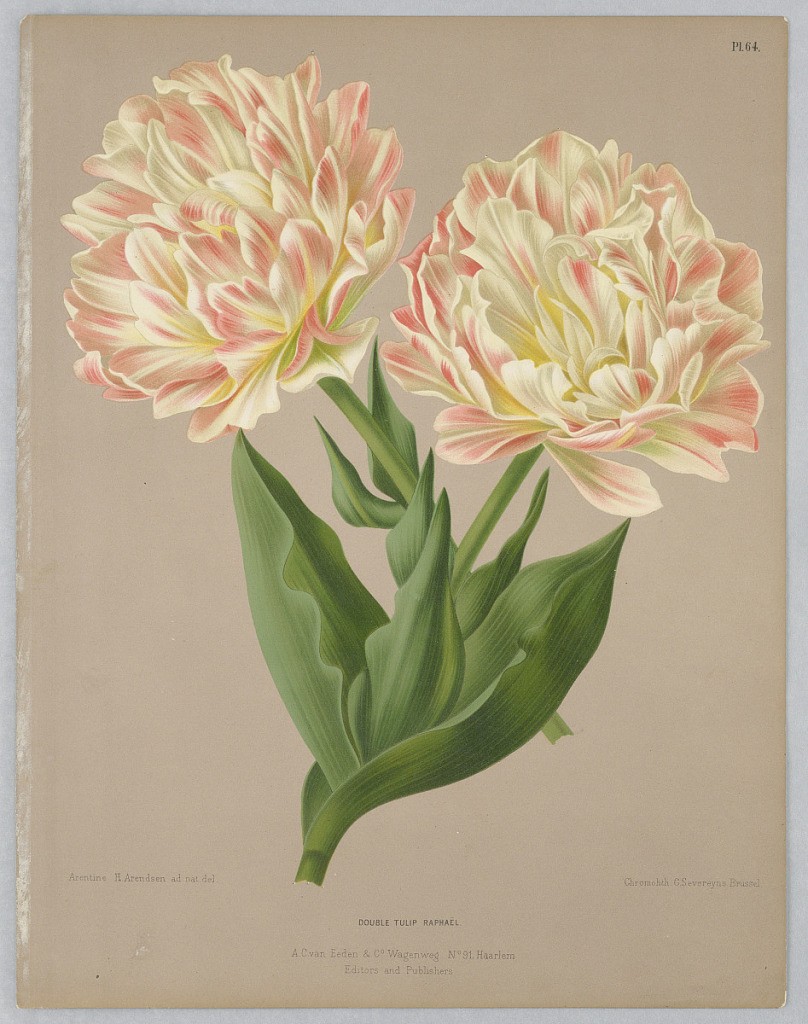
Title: Double Tulip Raphaël, Plate 64 from A. C. Van Eeden's "Flora of Haarlem"
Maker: Arentine H. Arendsen, Dutch, 1836 - 1915
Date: ca. 1881
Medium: Chromolithograph on paper
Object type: Print
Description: Disbound color plate "Double Tulip Raphaël" from A. C. Van Eeden's "Flora of Haarlem."